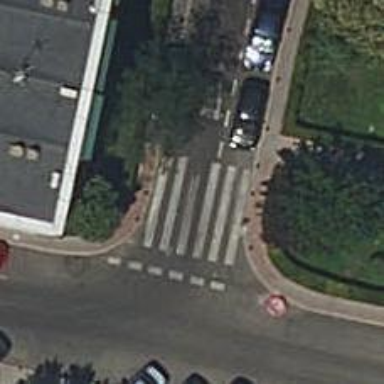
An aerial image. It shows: Zebra crossing on the road.